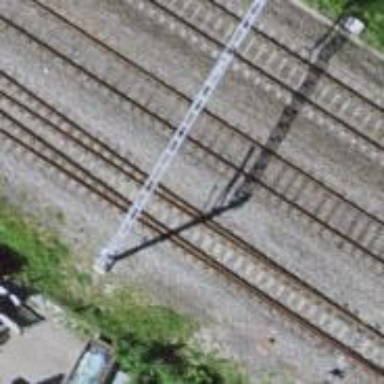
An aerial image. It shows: Railway switch.